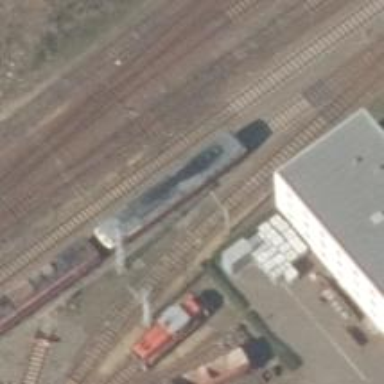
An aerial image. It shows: Railway siding for service.